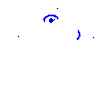
Particle: kaon